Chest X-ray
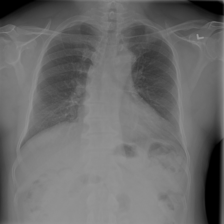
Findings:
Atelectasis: negative
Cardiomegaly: negative
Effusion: negative
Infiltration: positive
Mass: negative
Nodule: negative
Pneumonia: negative
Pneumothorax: negative
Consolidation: negative
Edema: negative
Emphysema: negative
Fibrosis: negative
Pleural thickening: negative
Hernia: negative